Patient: sex M, age 34
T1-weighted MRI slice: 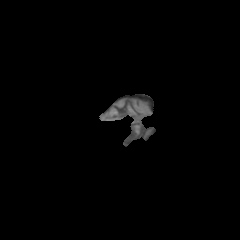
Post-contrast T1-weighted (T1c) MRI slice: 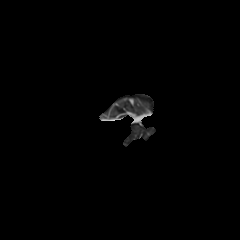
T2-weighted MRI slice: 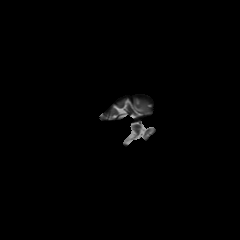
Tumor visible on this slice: yes
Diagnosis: Astrocytoma, IDH-mutant
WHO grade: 3